Interaction volume radius: 10 \u00c5
Interaction volume height: 10 \u00c5
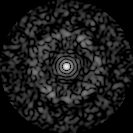
Disorder parameter: 0.7964